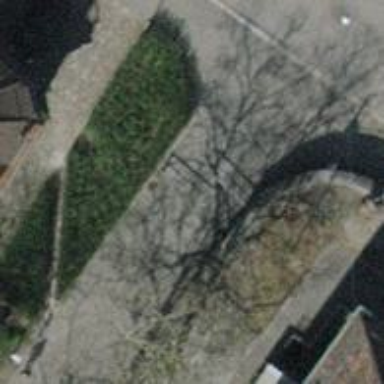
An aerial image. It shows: Swing gate.